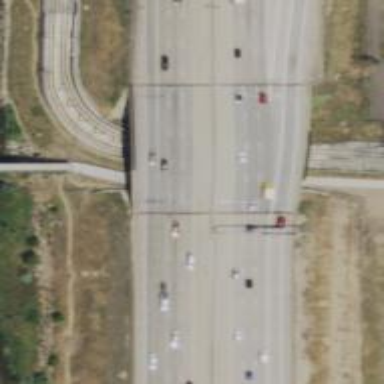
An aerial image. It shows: Motorway bridge.